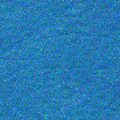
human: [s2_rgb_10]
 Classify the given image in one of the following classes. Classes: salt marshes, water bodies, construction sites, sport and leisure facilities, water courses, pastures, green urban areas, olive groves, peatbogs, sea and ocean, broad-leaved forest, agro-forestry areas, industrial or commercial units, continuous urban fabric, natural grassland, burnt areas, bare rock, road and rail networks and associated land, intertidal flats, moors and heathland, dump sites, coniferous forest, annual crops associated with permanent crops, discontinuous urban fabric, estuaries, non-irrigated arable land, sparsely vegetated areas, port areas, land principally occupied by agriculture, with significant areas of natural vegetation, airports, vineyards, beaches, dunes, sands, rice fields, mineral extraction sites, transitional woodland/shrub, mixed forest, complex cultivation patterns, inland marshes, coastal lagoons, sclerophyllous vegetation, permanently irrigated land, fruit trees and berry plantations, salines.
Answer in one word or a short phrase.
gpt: sea and ocean